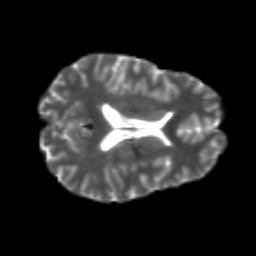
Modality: T2w
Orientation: axial
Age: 24
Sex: male
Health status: healthy
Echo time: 0.074 s